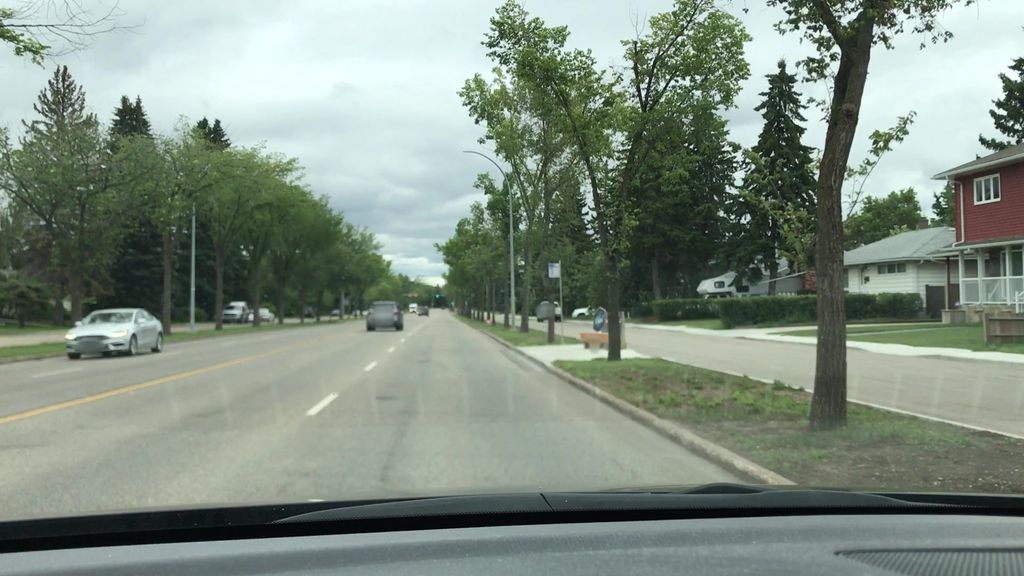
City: edmonton